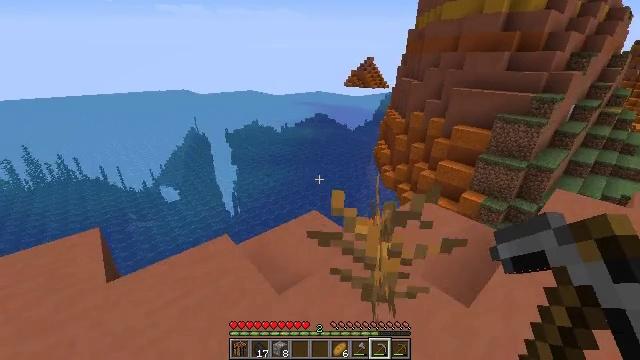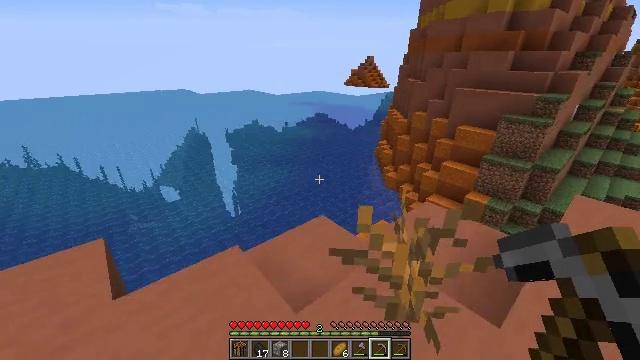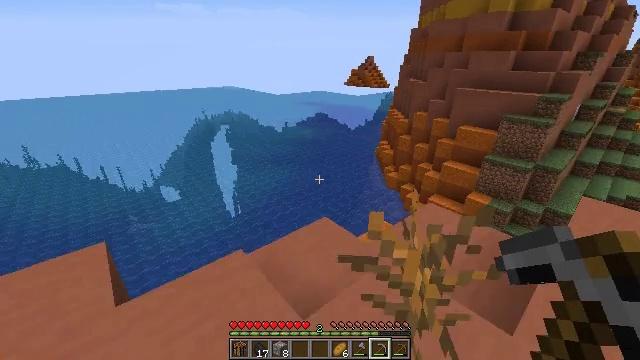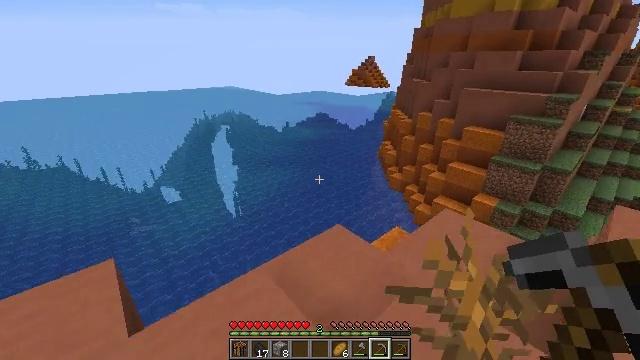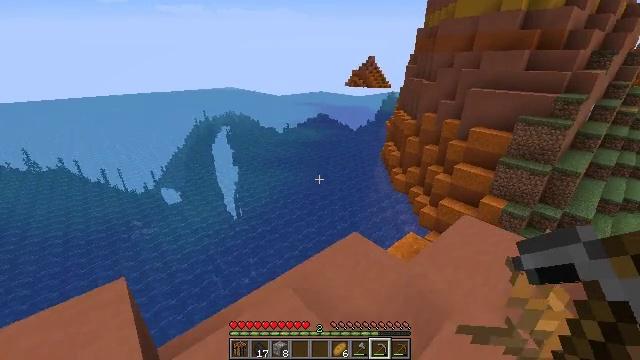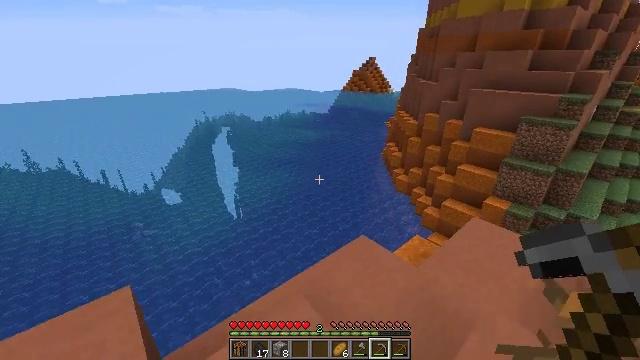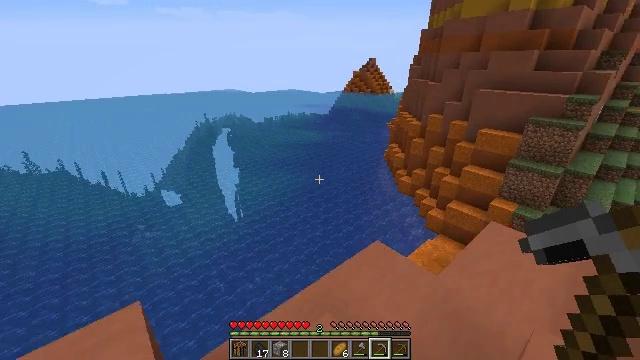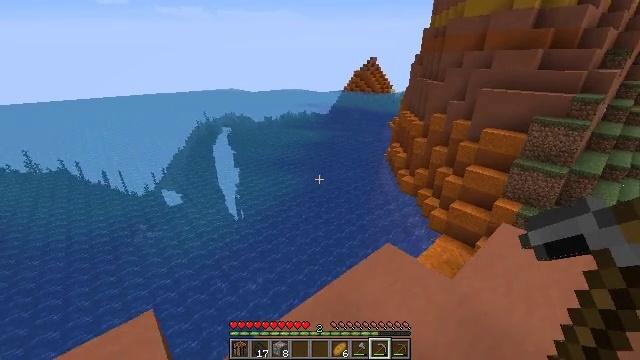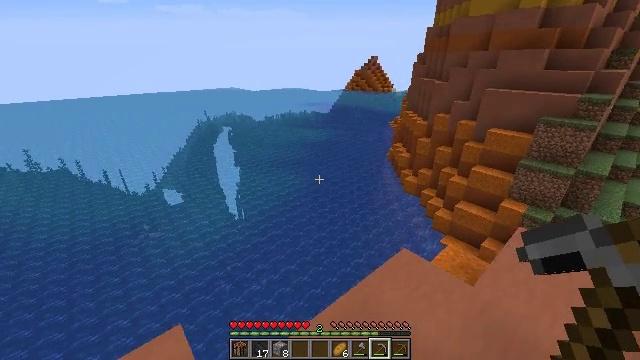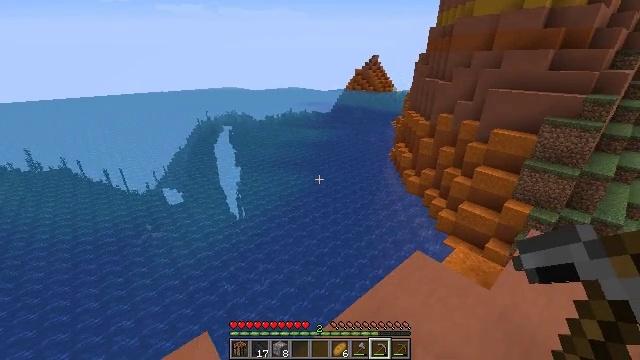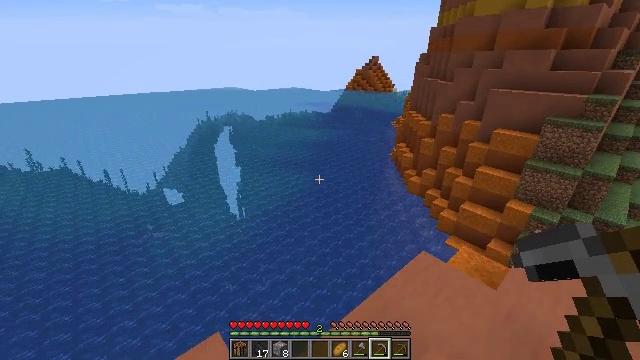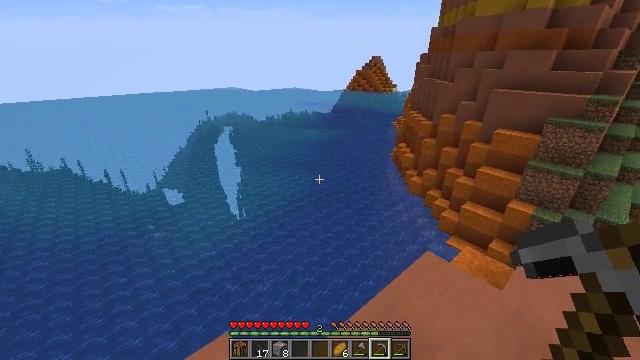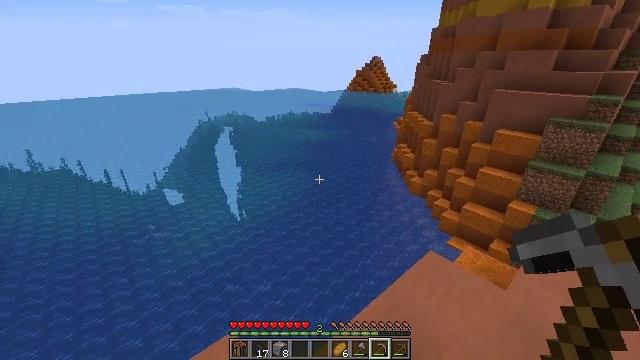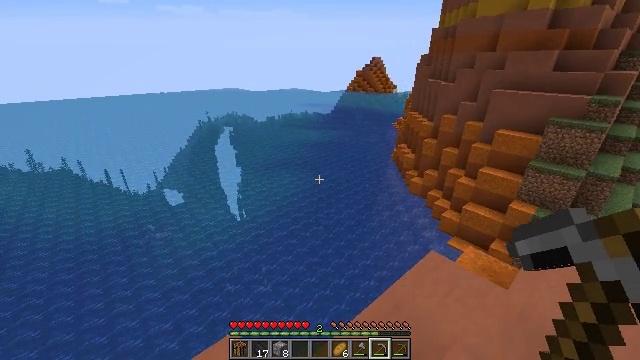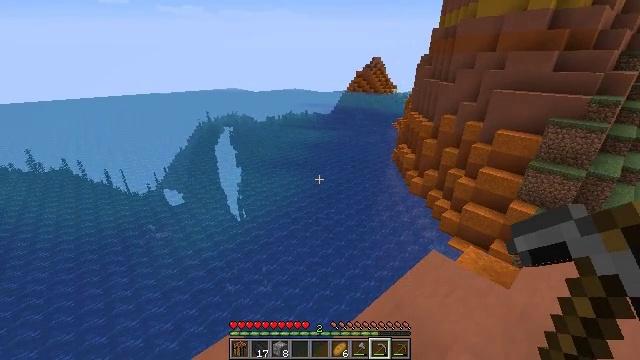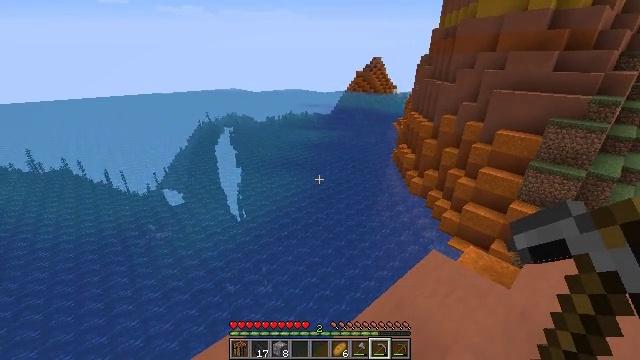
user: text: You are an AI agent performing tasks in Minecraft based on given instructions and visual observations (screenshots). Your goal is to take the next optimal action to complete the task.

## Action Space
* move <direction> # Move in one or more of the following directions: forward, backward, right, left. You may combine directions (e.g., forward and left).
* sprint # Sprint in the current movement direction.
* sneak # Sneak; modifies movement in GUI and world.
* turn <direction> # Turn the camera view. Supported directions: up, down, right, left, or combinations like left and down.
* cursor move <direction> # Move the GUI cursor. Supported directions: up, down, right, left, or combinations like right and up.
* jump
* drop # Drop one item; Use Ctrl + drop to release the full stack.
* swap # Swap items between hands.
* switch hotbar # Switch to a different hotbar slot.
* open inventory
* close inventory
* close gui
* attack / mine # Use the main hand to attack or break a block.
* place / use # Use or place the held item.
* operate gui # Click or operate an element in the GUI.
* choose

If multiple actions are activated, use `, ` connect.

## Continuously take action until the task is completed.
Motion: motion action
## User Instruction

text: Mine yellow terracotta.
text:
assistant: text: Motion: move forward and move left
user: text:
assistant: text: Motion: move forward and move left
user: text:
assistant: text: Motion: move forward and move left
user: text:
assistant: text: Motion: move forward and move left
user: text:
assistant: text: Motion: move forward and move left
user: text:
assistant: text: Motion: move forward and move left
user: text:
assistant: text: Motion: move left
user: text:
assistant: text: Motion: move left
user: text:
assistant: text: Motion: move left
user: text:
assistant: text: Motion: no_op
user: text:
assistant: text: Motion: no_op
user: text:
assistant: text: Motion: no_op
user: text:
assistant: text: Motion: no_op
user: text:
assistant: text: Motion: no_op
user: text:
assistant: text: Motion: no_op
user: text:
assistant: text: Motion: no_op
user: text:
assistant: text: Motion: no_op
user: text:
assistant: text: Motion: no_op
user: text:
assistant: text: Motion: no_op
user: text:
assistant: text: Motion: no_op
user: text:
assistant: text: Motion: no_op
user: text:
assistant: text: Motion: move right
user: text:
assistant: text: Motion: move right
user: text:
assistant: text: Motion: move right
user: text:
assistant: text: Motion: move right
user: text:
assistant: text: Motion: move right
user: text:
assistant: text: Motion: move right
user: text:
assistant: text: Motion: move right
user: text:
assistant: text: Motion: move right, turn right
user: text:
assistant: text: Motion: move right